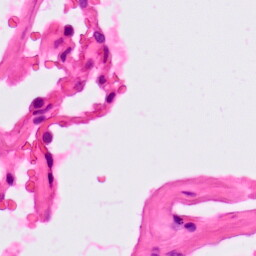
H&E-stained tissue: Lung